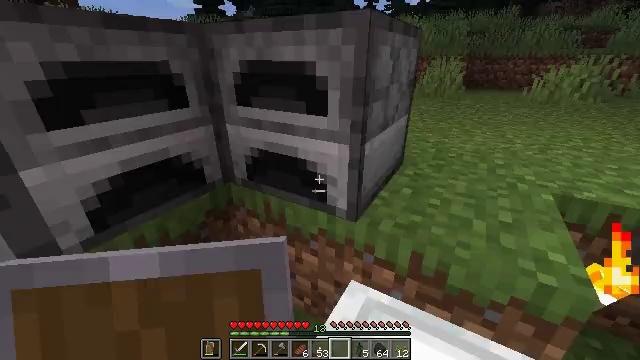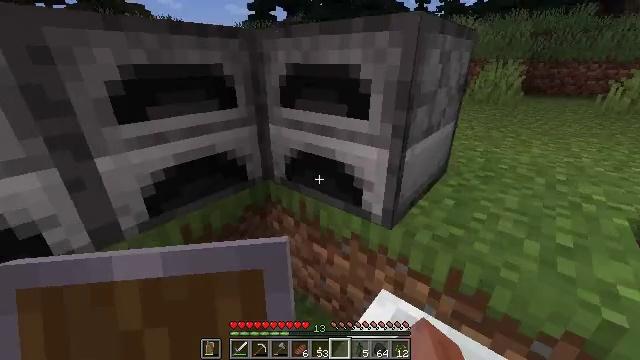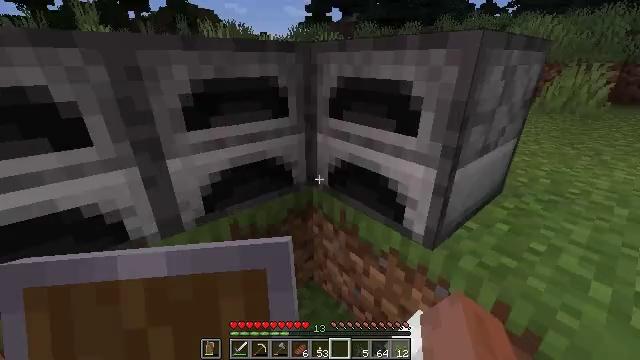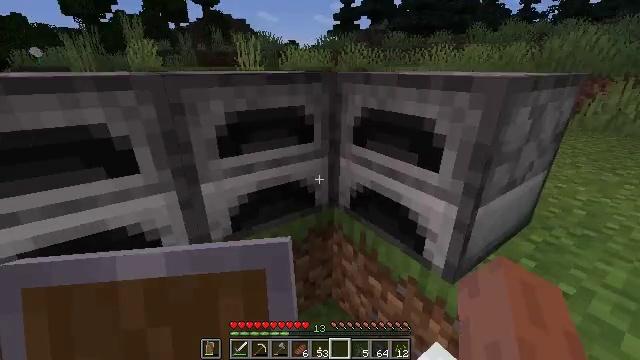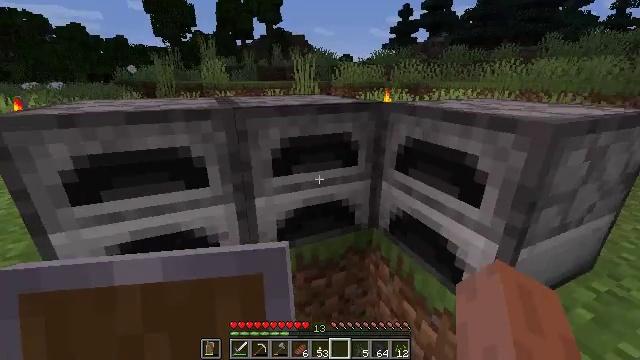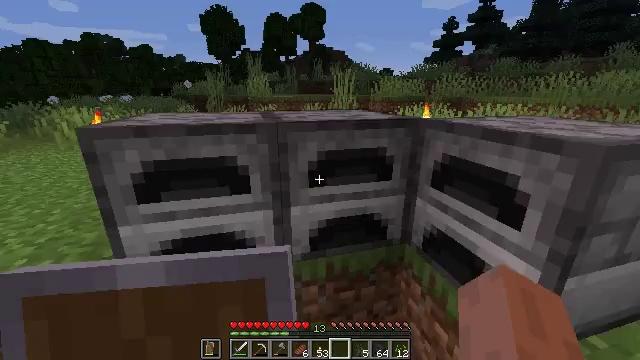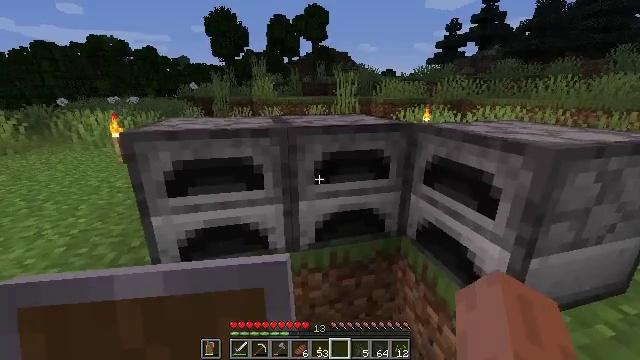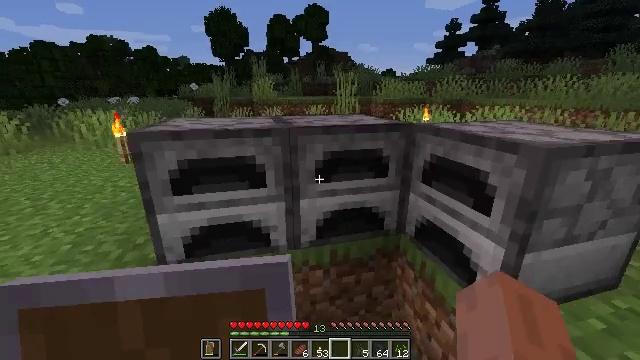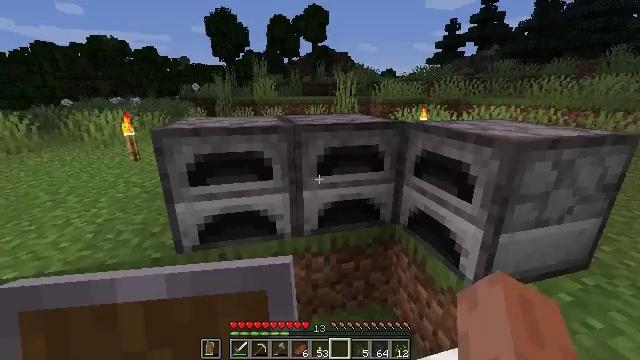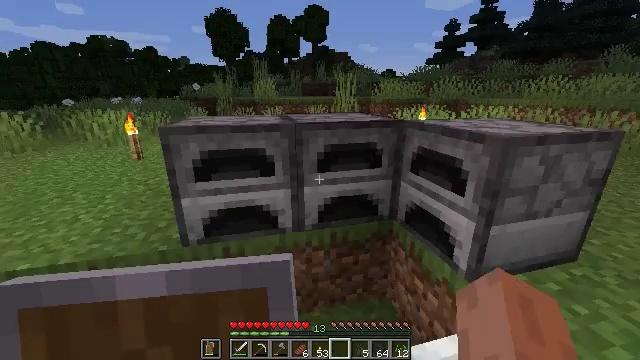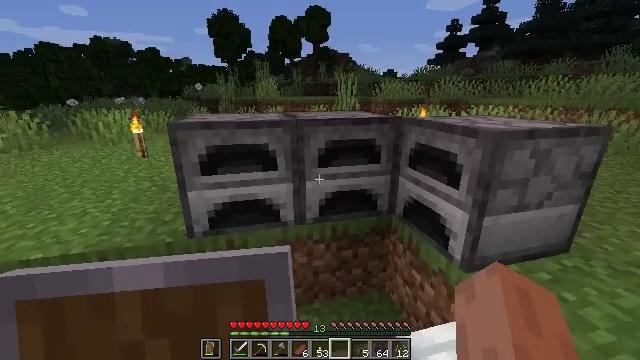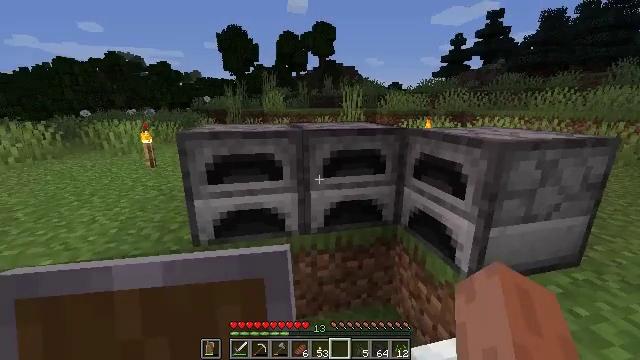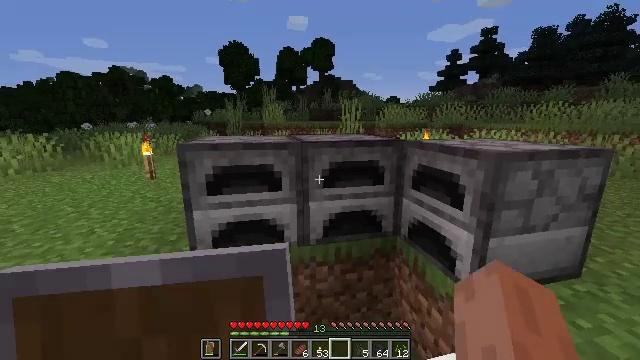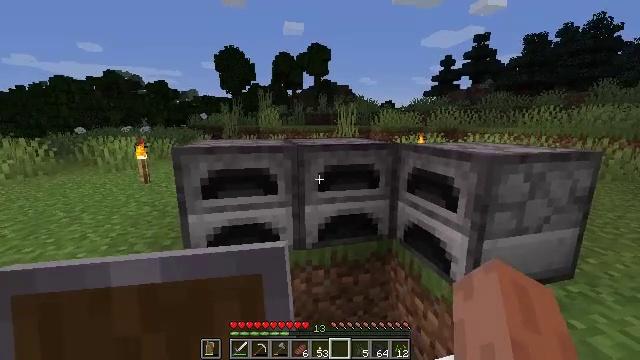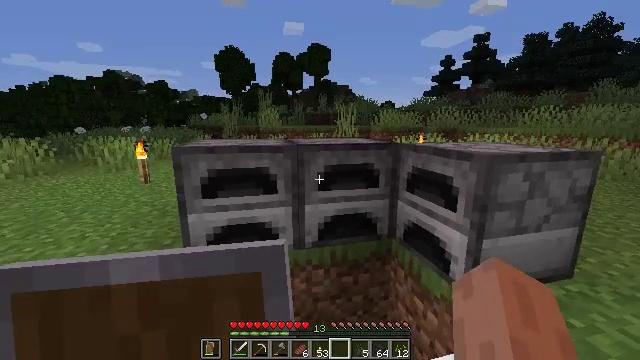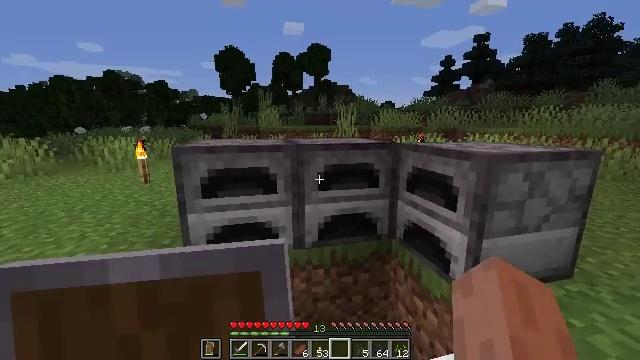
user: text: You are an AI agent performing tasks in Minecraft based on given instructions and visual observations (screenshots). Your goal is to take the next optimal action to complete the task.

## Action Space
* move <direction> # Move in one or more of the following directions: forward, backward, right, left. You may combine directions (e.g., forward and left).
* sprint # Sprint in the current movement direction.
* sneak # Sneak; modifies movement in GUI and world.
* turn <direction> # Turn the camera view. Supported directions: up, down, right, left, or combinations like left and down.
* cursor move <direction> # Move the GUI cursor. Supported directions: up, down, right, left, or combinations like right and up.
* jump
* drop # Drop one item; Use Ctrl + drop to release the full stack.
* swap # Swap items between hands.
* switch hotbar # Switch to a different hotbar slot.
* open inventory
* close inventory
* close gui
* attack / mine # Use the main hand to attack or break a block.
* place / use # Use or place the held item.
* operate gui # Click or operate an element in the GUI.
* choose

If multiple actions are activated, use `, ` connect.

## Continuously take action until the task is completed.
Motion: motion action
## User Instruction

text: Dismantle the pink bed.
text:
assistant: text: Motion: turn left
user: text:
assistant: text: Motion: turn left
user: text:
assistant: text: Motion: turn left and up
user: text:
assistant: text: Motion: move back, turn left and up
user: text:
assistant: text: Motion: move back, turn left and up
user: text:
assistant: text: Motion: move back
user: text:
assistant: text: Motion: move back
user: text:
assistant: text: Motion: no_op
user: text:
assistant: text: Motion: no_op
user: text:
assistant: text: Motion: no_op
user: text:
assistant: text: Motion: turn left and up
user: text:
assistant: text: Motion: turn up
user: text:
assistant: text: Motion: no_op
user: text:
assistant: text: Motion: no_op
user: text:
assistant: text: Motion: use / place
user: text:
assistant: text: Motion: use / place
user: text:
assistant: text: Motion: use / place
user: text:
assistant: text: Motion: no_op
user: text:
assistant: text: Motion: no_op
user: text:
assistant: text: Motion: open gui
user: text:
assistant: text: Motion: no_op
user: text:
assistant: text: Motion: no_op
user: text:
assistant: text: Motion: no_op
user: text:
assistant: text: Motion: no_op
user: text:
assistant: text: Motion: no_op
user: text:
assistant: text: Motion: no_op
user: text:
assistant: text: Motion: no_op
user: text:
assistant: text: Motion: no_op
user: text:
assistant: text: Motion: turn right and down, close gui
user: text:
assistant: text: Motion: turn right and down, open inventory